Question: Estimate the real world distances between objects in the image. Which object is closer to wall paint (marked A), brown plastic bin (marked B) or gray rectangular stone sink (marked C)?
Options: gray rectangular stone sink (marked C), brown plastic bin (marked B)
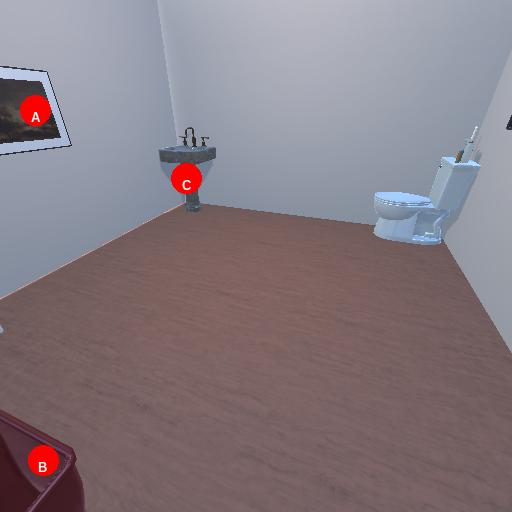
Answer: gray rectangular stone sink (marked C)